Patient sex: F
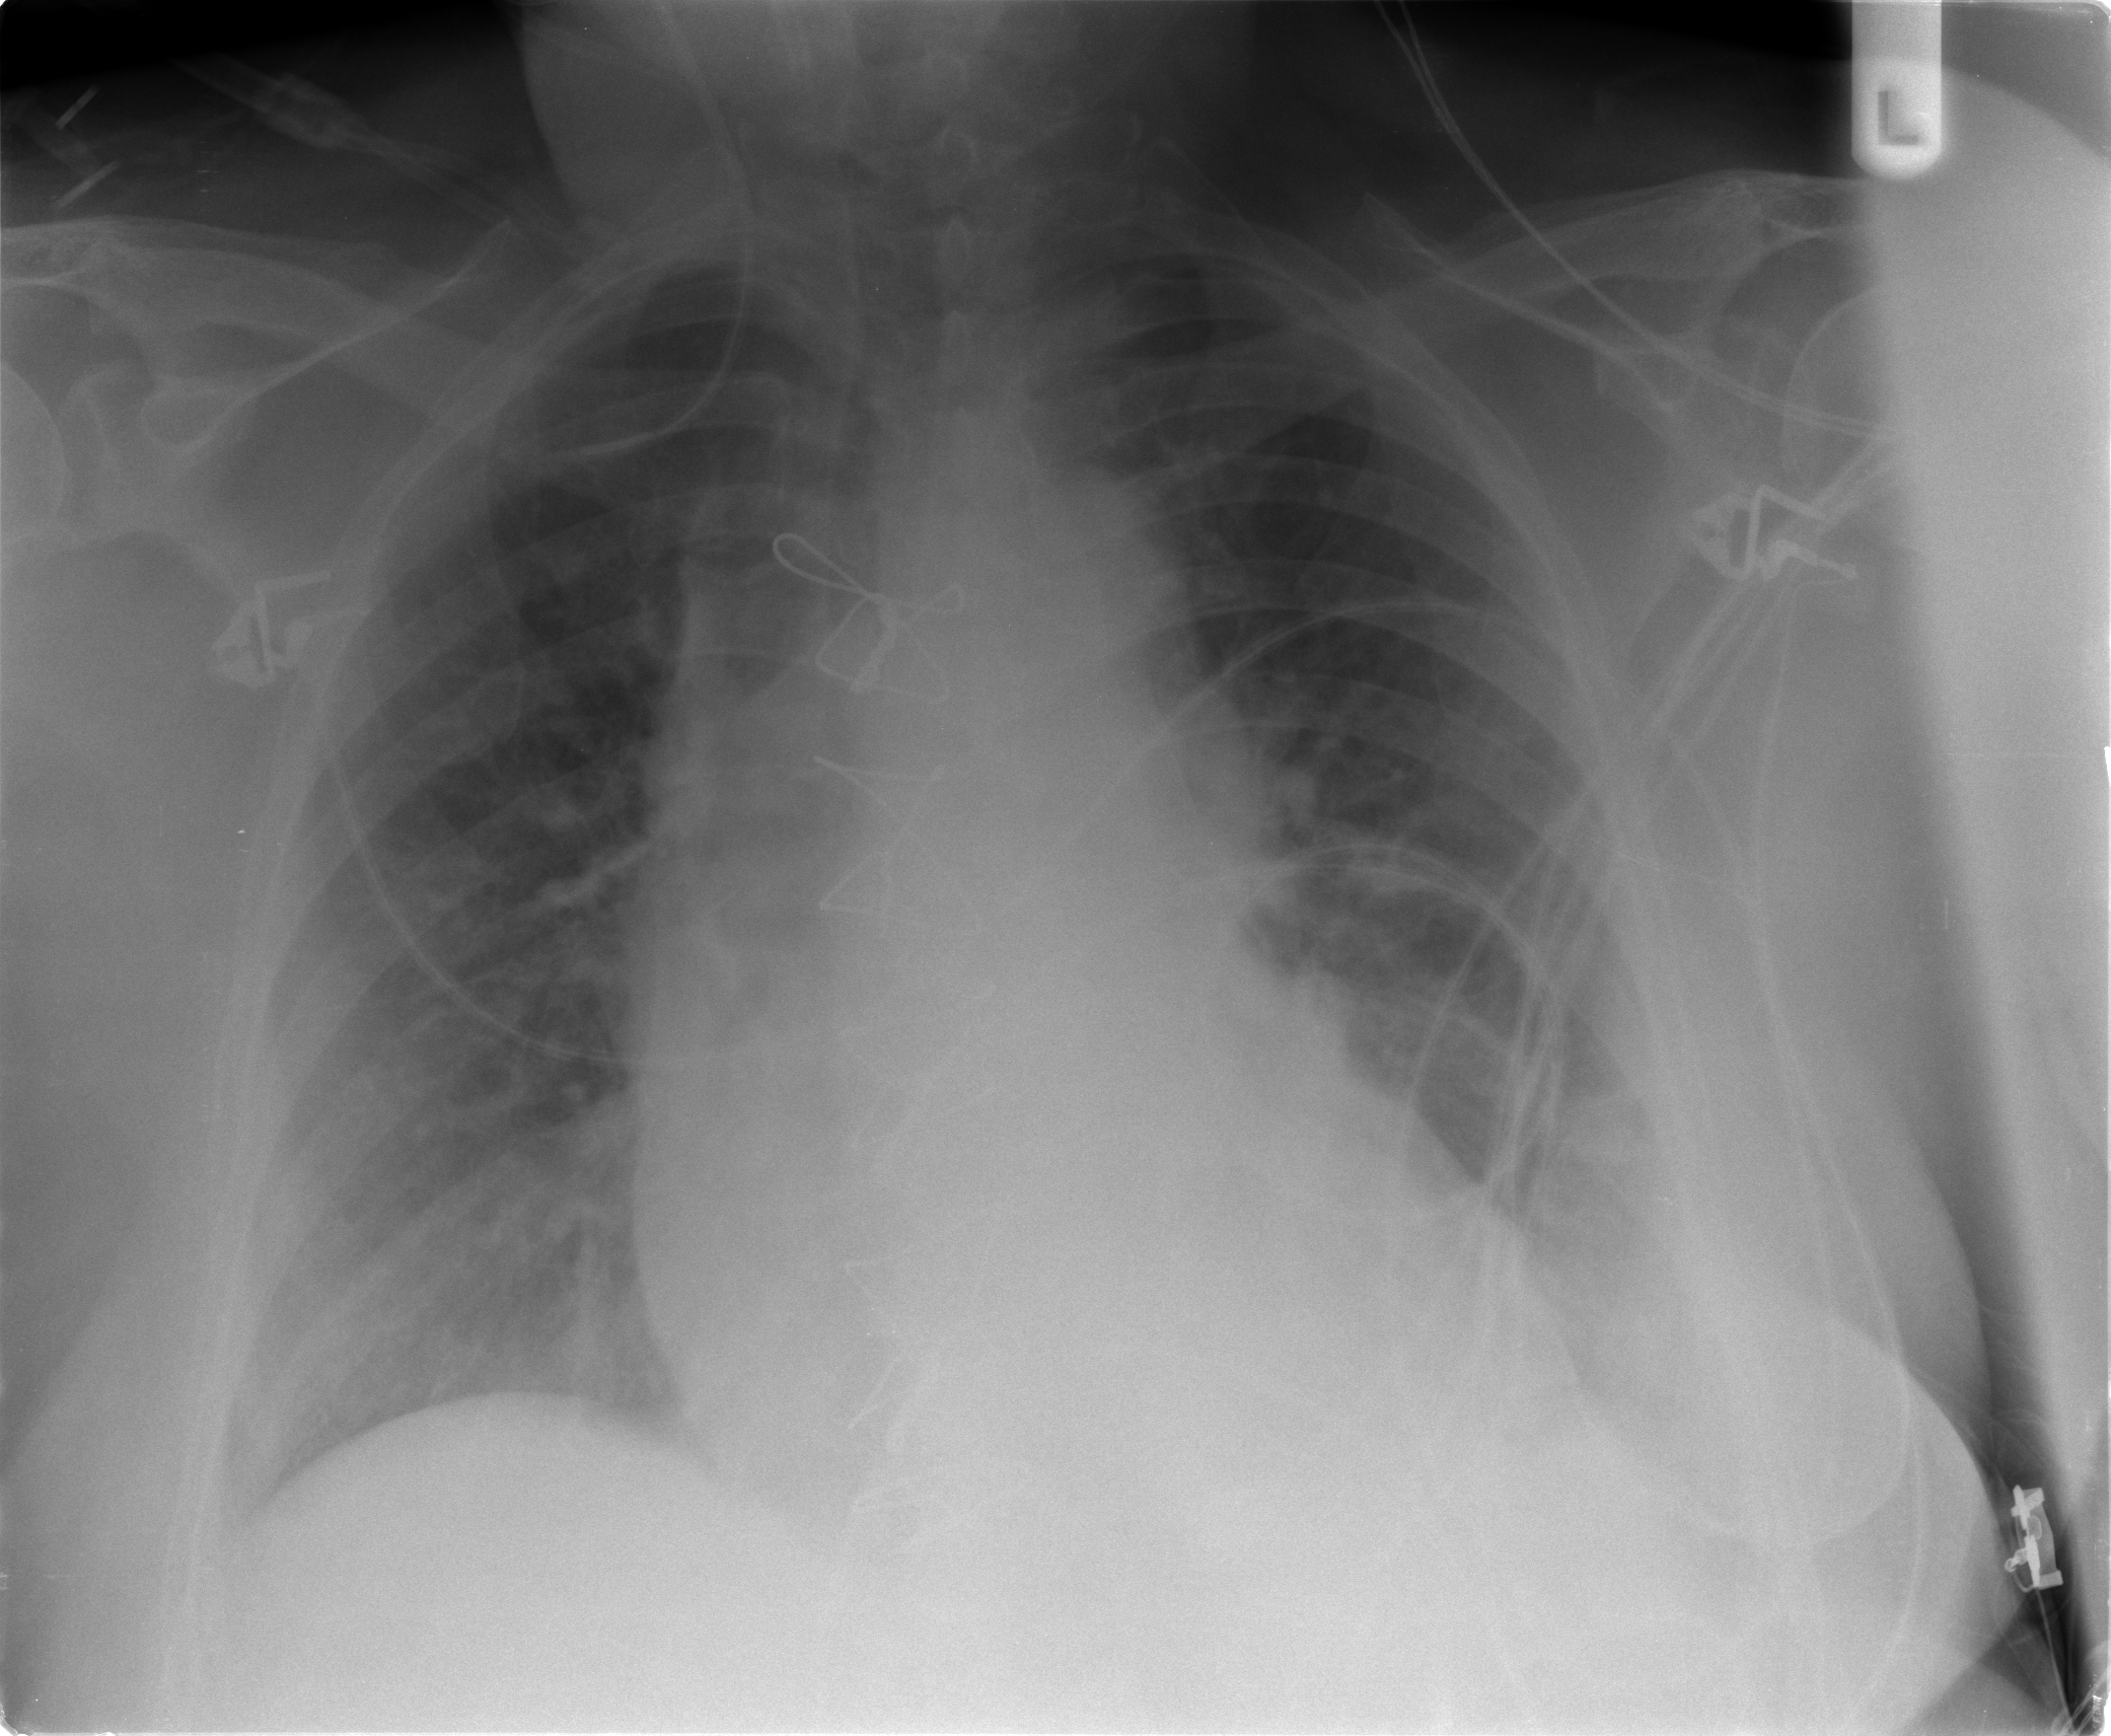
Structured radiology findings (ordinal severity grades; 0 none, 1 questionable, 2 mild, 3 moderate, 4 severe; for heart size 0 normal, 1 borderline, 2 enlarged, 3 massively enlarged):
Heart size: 2
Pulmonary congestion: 2
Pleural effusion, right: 0
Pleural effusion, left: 2
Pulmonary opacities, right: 2
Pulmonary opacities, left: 2
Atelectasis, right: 2
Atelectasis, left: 2